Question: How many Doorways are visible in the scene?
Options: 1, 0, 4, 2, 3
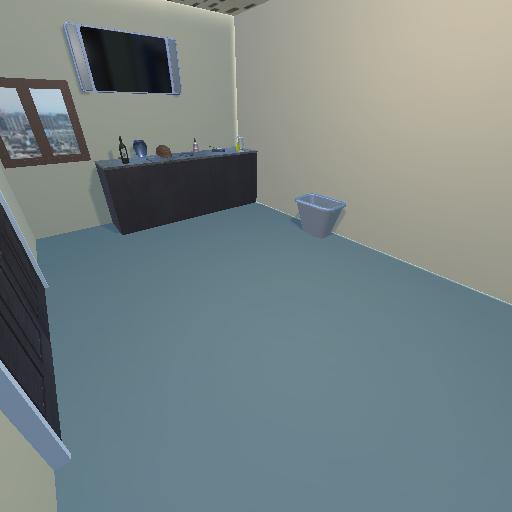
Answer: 1